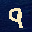
Label: 9